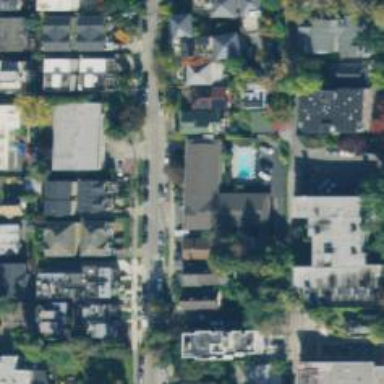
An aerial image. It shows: Residential road with separate sidewalk.